Question: I have a table in database 'employee' composed by two columns and .
I arrived to add data in the second column to a JComboBox like in the snapshot down!

Now how can I do to delete the selected employee in the JComboBox from DB?
I thought to add the ID with name like this 'I122-Name' and use split method to extract the ID but I don't want to show the ID.
Is there any way to associate with each name in the JComboBox a hidden value that contains the employee ID?
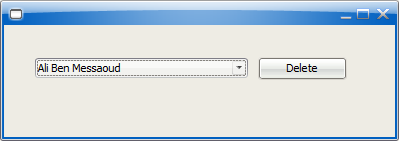
Answer: > I don't want to show the ID.
This question has already received 2 good answers, but I wanted to add this 3rd one if only to address the question of whether to show the ID (which was not part of the question, but should have been).
## Screen Shot
Which are you going to fire?

## SackEmployee.java
'''
import java.awt.*;
import javax.swing.*;
class SackEmployee {
public static void main(String[] args) {
SwingUtilities.invokeLater( new Runnable() {
public void run() {
Employee[] workforce = {
new Employee("Ali Ben Messaoud", 9823),
new Employee("Jane Brewer", 6348),
new Employee("John Smith", 1247),
new Employee("John Smith", 4385)
};
JComboBox employeeCombo = new JComboBox(workforce);
EmployeeCellRenderer employeeCellRenderer = new EmployeeCellRenderer();
employeeCombo.setRenderer(employeeCellRenderer);
int result = JOptionPane.showConfirmDialog(
null,
employeeCombo,
"Fire Employee?",
JOptionPane.OK_CANCEL_OPTION);
// cast selected item back to Employee.
Employee employee = (Employee)employeeCombo.getSelectedItem();
System.out.println( "Fire '" + employee + "' now?" );
System.out.println( "Proceed: " + (result==JOptionPane.OK_OPTION) );
}
});
}
}
class Employee {
int id;
String name;
Employee(String name, int id) {
this.id = id;
this.name = name;
}
public String getIdString() {
return "ID-" + id;
}
public String toString() {
return getIdString() + ": " + name;
}
}
class EmployeeCellRenderer implements ListCellRenderer {
JLabel label = new JLabel();
public Component getListCellRendererComponent(
JList list,
Object value,
int index,
boolean isSelected,
boolean cellHasFocus) {
Employee employee = (Employee)value;
// distinguish between people of same name by adding ID.
label.setText(employee.name + " (" + employee.getIdString() + ")");
return label;
}
}
'''
## E.G. I/O
'''
prompt>java SackEmployee
Fire 'ID-9823: Ali Ben Messaoud' now?
Proceed: false
prompt>java SackEmployee
Fire 'ID-1247: John Smith' now?
Proceed: true
prompt>java SackEmployee
Fire 'ID-4385: John Smith' now?
Proceed: false
prompt>
'''